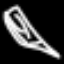
Label: pencil